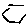
Label: hexagon